Interaction volume radius: 10 \u00c5
Interaction volume height: 10 \u00c5
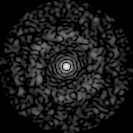
Disorder parameter: 0.8399